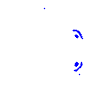
Particle: electron